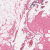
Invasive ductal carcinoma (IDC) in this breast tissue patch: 0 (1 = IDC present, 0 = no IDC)